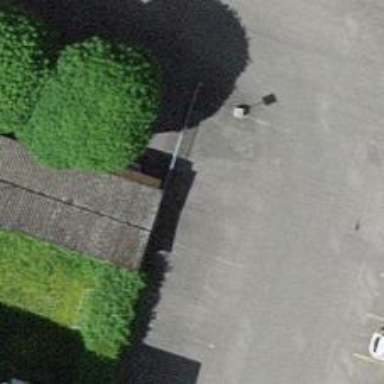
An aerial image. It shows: Car sharing facility.